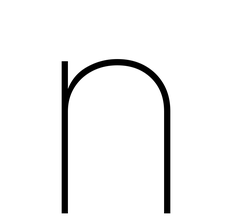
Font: Inter_Thin